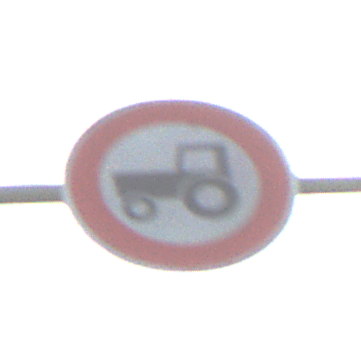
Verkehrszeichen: VerbotKraftfahrzeugeZuegeNichtSchneller25
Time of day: MorningAfternoon
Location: Outdoor (Suburban)
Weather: PartlyCloudy
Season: NotSpecified
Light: Natural